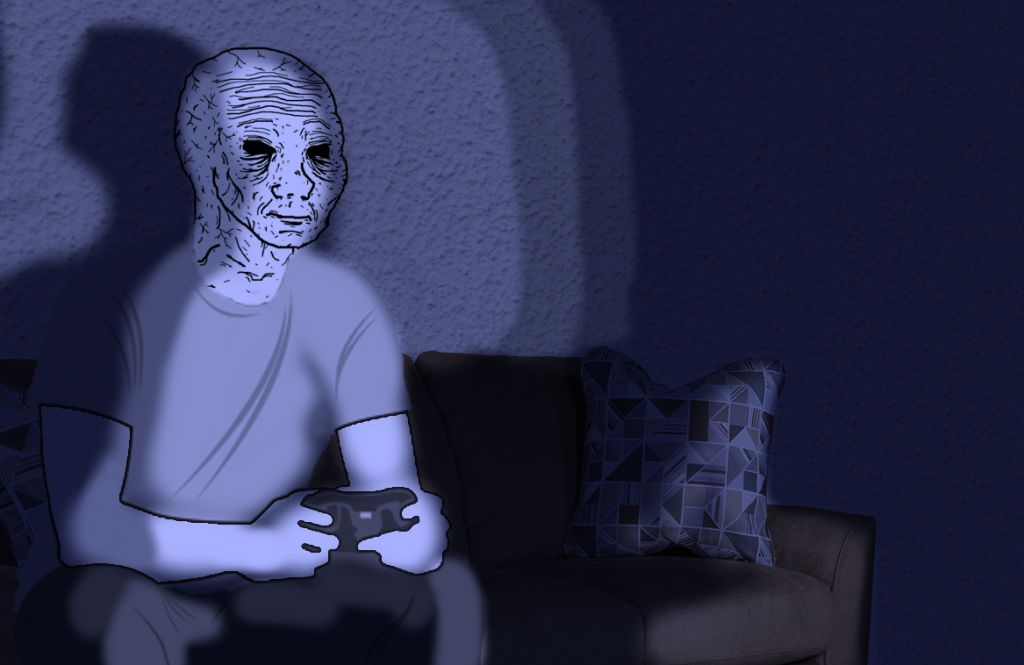
Label: 5_Doomer